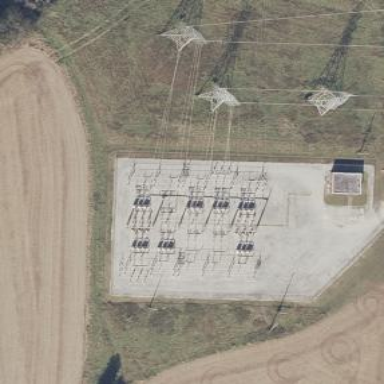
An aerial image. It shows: There is fence around switching substation.